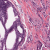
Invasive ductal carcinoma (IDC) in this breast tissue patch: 1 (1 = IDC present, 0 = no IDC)